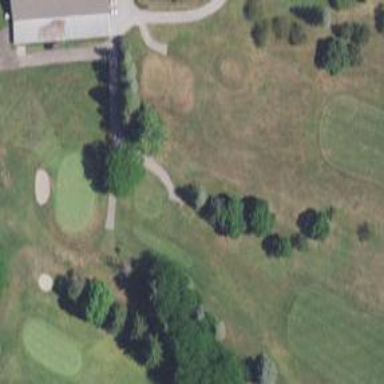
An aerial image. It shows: Service road used as golf cart path.